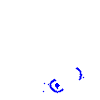
Particle: proton